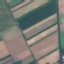
Label: AnnualCrop